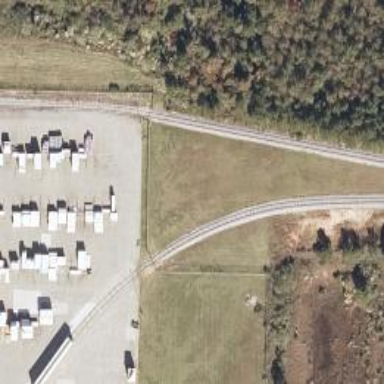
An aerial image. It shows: Rail spur service.